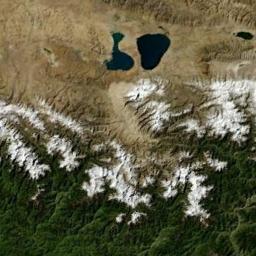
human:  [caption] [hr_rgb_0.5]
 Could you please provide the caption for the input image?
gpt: The snow berg is next to the lake .

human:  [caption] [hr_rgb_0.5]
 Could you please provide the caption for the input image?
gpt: The snow on the snowy mountains is located at the junction of brown and green mountains  There are two lakes in the snowy mountains .

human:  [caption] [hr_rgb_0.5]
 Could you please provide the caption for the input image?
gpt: The snowberg is partly covered with glaciers and vegetation and two blue lakes are in the snowberg .

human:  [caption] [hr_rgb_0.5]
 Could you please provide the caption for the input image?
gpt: There are many plants on the snowberg .

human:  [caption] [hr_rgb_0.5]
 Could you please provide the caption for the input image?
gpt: There are some snow on the snowberg .